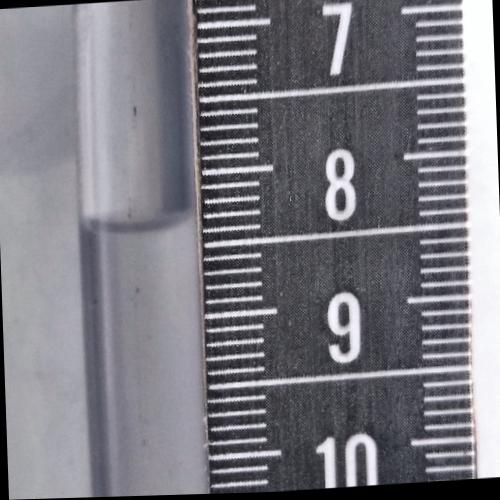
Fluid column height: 8.3 cm